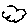
Label: cloud